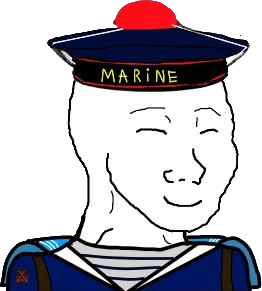
Label: 5_Bloomer